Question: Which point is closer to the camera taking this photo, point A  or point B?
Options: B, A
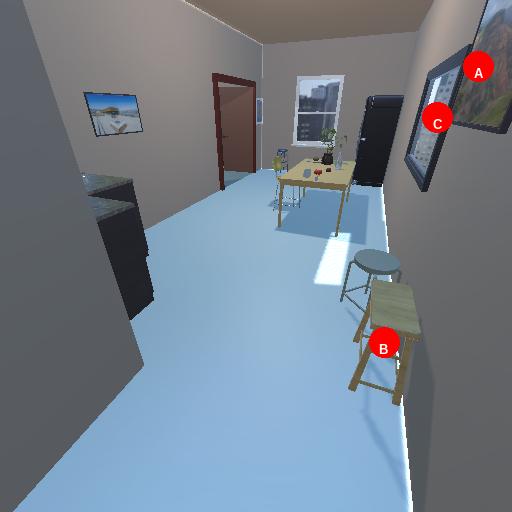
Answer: B